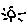
Label: sun